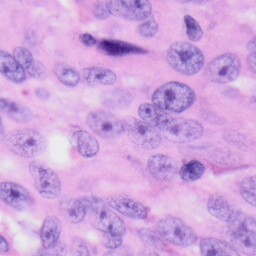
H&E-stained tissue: Skin